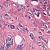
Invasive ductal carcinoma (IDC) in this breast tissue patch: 1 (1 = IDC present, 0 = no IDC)